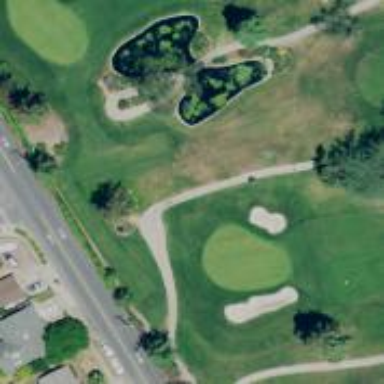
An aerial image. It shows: Service road designated as golf cart path.